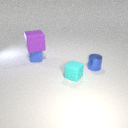
large purple rubber cube above small blue rubber cube